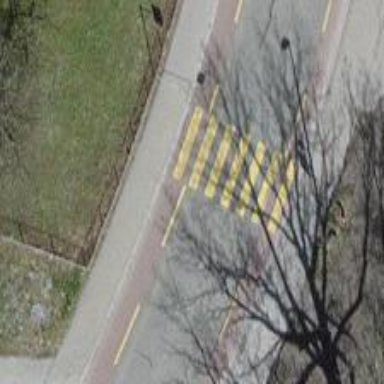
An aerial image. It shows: Zebra crossing on the road.